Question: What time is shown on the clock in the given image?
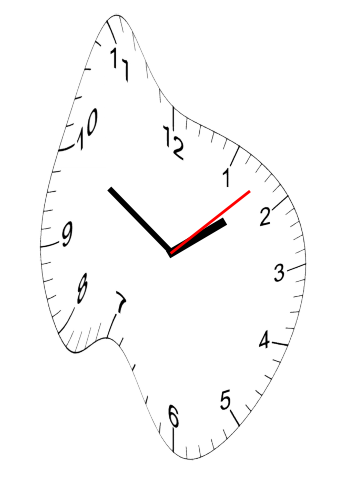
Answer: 01:50:08